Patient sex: M
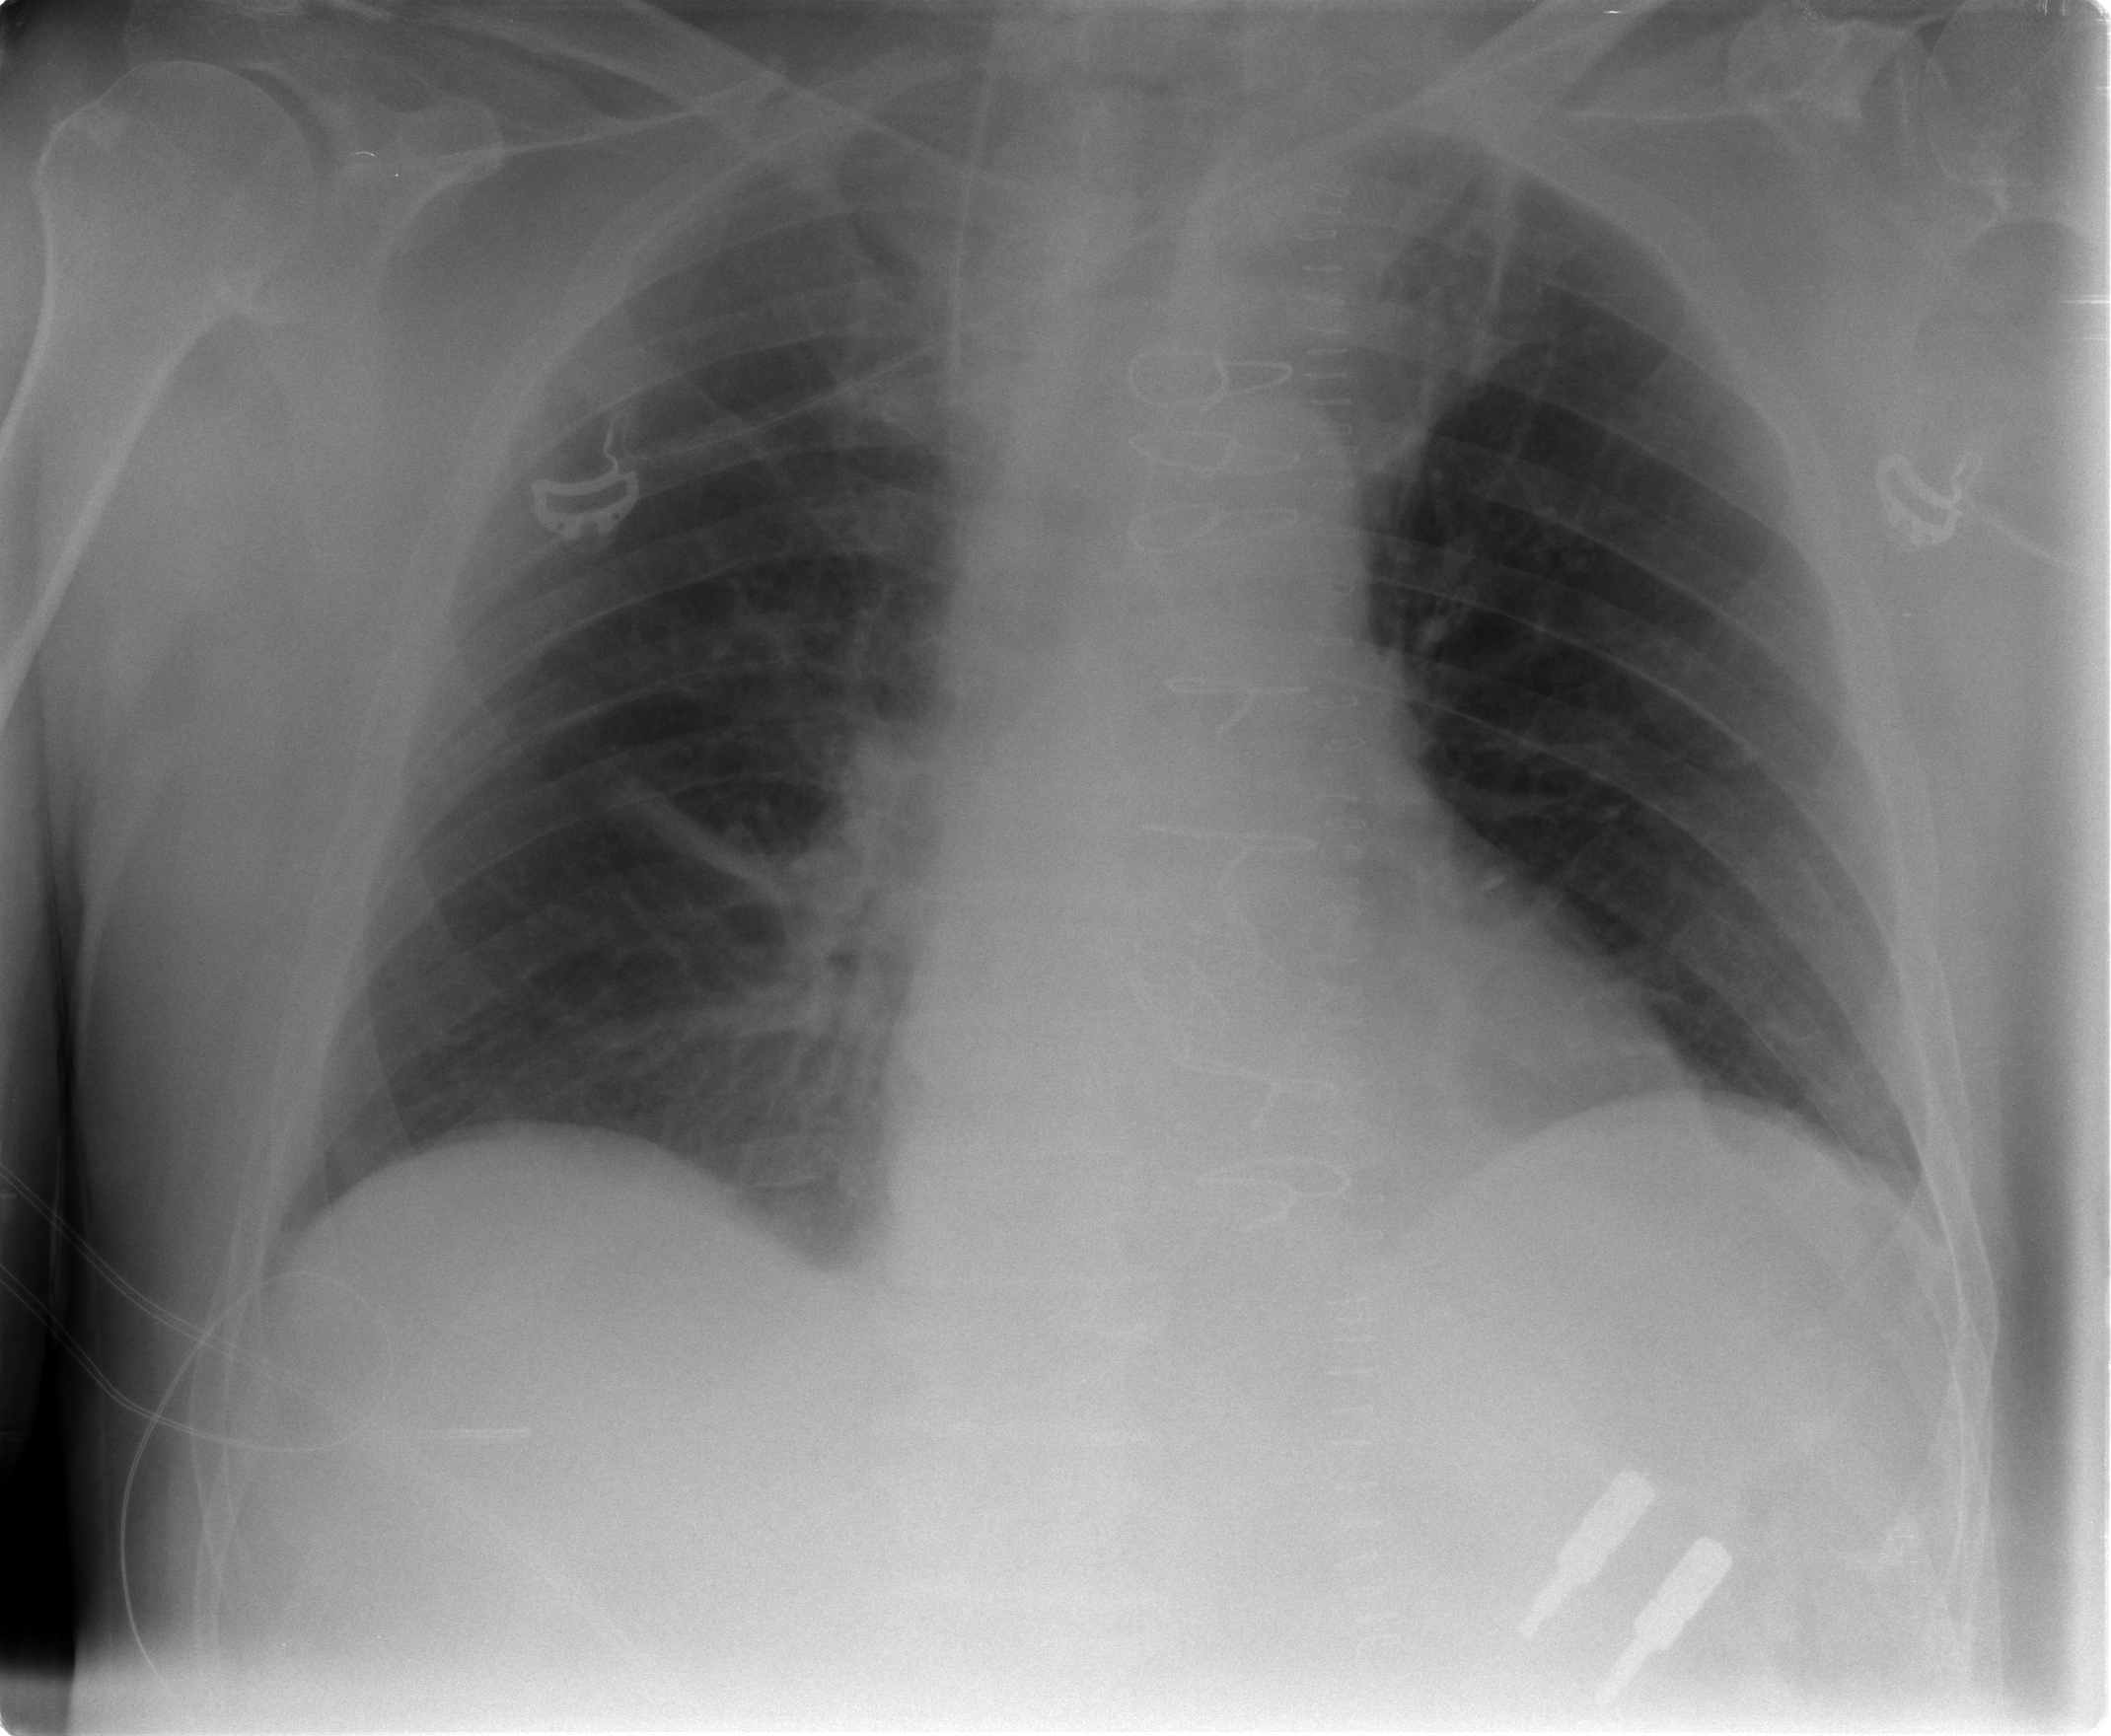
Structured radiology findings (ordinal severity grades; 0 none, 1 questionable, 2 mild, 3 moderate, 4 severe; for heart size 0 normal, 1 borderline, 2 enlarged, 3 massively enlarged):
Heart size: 1
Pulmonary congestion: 0
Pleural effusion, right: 0
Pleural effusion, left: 0
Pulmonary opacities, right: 0
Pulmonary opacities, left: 0
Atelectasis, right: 2
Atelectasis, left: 0